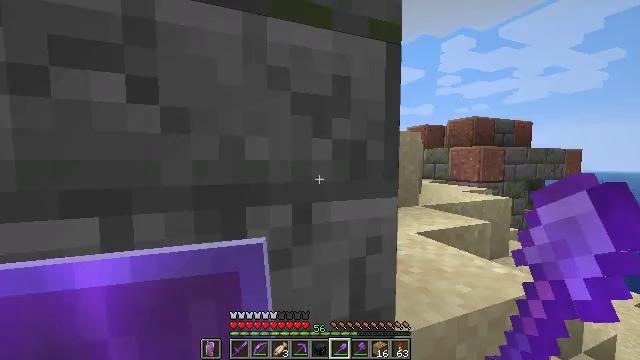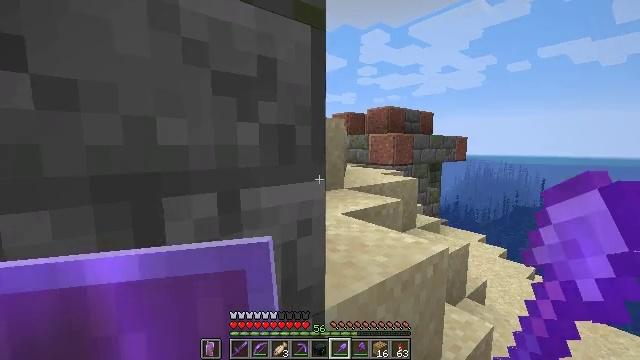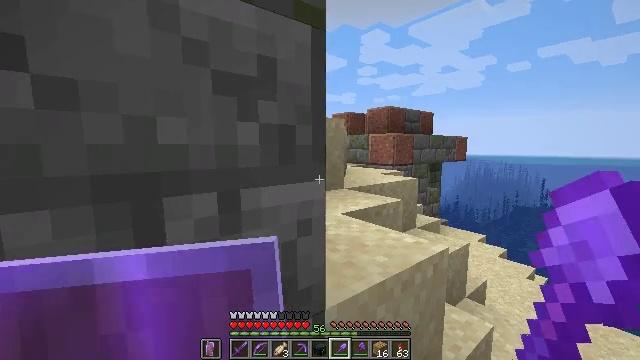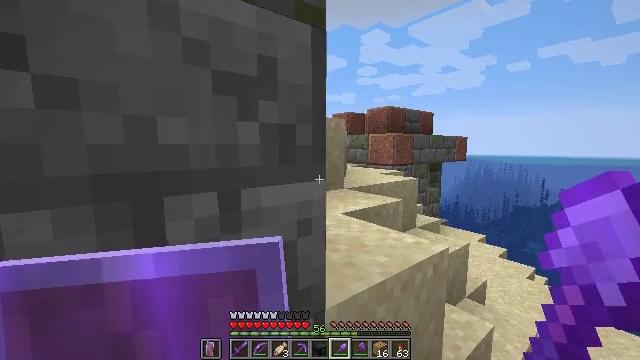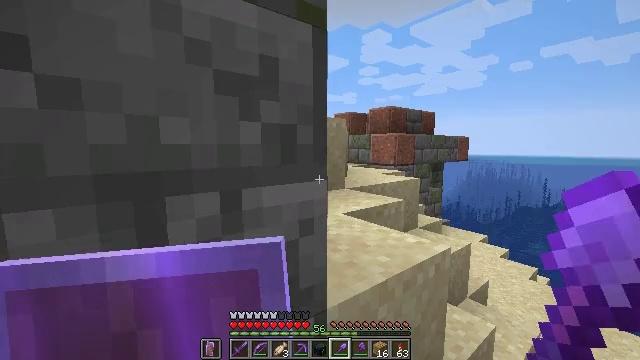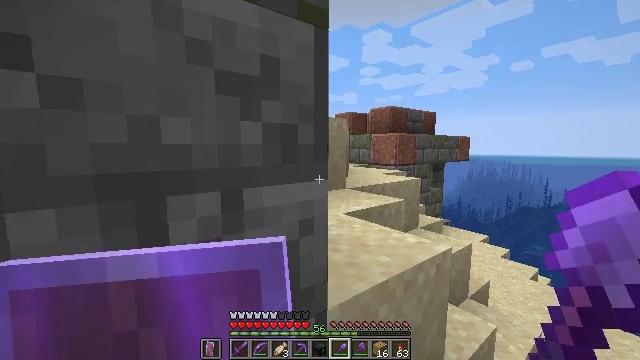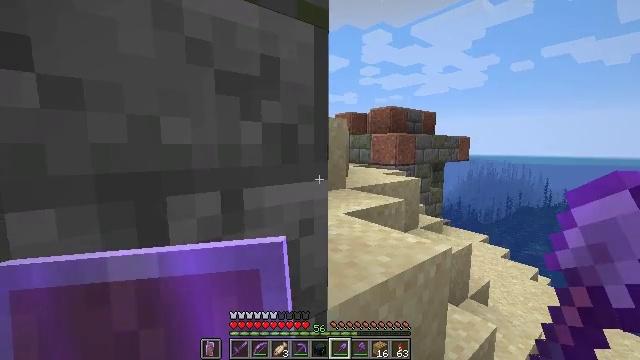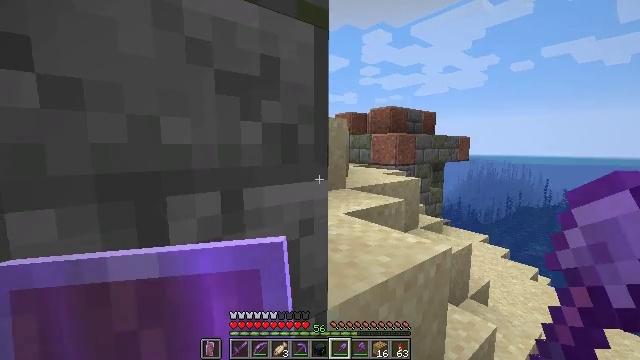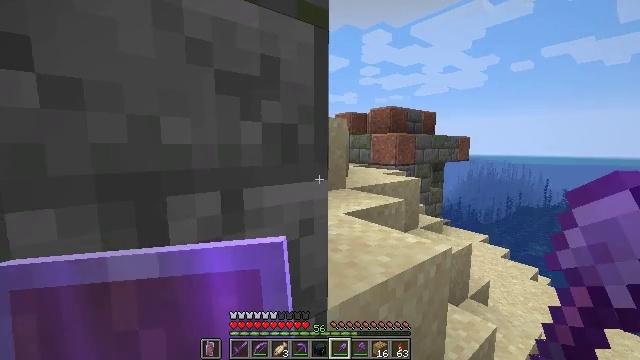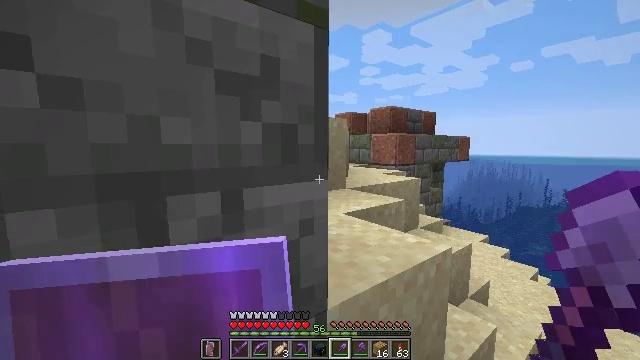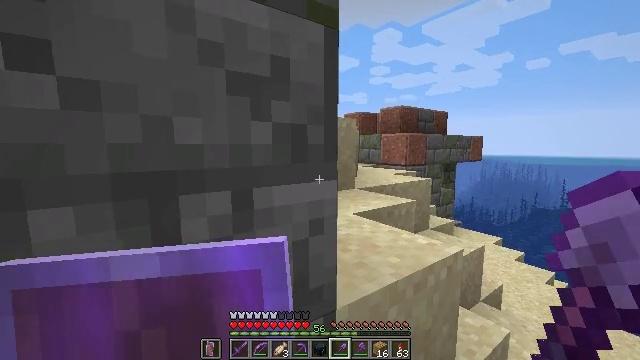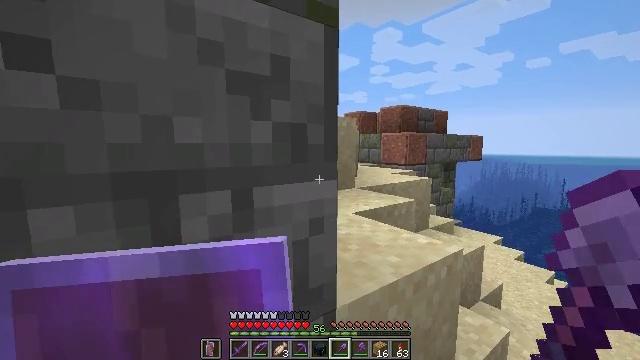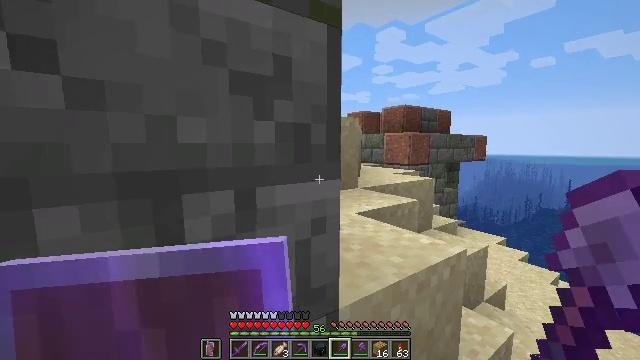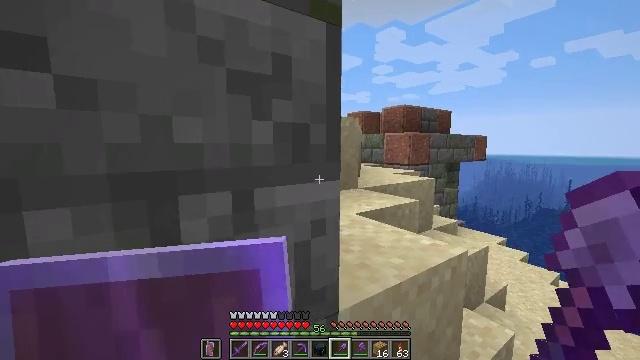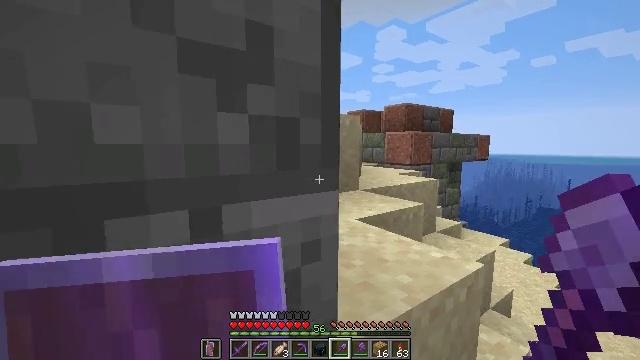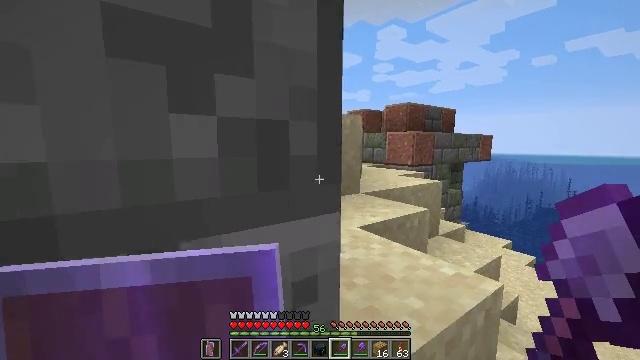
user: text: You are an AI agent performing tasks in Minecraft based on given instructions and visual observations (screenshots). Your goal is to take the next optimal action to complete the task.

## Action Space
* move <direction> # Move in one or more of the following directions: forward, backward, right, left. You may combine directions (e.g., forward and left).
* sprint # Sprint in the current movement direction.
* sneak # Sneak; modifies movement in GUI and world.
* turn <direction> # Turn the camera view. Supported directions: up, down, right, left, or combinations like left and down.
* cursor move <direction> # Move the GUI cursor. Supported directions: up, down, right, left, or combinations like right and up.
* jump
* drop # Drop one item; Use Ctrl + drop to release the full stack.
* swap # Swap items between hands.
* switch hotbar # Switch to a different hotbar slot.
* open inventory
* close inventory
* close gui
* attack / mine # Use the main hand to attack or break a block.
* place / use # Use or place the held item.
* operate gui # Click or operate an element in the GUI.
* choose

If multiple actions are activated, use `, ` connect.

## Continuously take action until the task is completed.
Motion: motion action
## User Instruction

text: Shovel up some gravel.
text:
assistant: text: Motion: turn right and down
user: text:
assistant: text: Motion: no_op
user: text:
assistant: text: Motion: no_op
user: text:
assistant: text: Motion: no_op
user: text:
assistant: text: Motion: no_op
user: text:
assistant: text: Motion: no_op
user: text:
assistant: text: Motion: no_op
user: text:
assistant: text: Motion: no_op
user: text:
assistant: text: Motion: no_op
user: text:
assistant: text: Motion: turn left
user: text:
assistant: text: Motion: no_op
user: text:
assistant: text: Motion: no_op
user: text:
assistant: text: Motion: move forward
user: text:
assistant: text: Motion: move forward
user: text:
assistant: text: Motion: move forward
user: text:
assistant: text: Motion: move forward
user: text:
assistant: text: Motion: move forward and move right
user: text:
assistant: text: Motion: move forward and move right, turn left
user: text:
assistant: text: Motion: move forward and move right, turn left
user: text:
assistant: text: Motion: move forward
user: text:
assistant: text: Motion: move forward, jump
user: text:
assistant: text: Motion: move forward, jump
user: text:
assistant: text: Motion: move forward, turn left, jump
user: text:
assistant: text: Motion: move forward, turn left, jump
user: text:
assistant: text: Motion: move forward
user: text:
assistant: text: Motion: move forward, turn left
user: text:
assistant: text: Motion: move forward
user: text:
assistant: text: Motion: move forward
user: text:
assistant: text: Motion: move forward
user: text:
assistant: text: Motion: move forward, turn left